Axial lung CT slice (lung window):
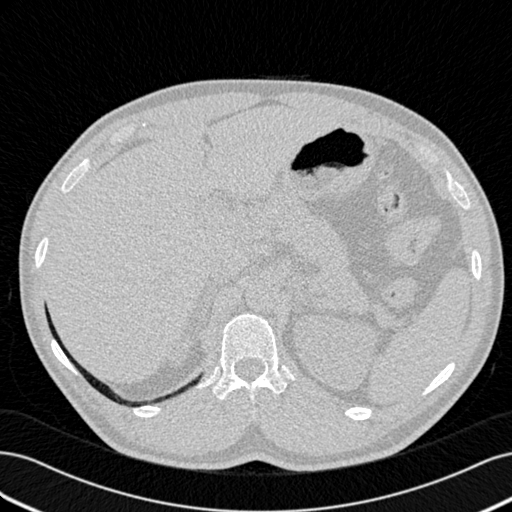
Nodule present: no